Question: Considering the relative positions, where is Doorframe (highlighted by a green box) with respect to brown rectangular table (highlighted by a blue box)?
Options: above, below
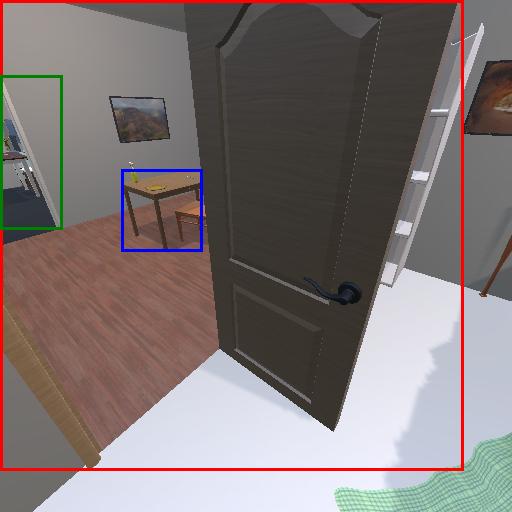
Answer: above